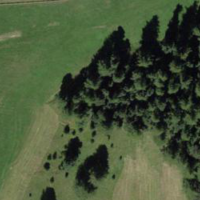
EUNIS habitat code: 26
Species observed at this site:
Astragalus alpinus